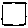
Label: square